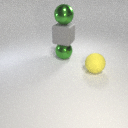
large green metal sphere above large green metal sphere